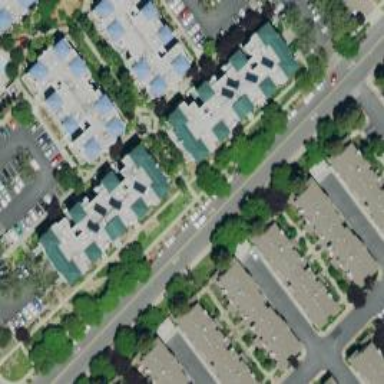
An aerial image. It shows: Alley classified as service road.